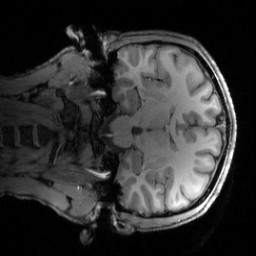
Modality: T1w
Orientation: coronal
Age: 23
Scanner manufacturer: siemens
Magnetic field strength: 3 T
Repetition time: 2.5 s
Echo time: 0.00444 s